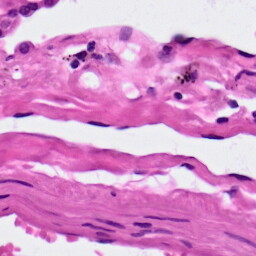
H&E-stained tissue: Lung